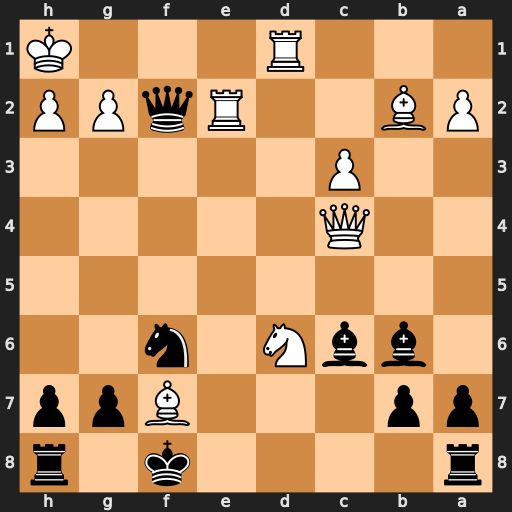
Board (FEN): r4k1r/pp3Bpp/1bbN1n2/8/2Q5/2P5/PB2RqPP/3R3K
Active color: b
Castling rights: -
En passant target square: -
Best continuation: Bxg2#